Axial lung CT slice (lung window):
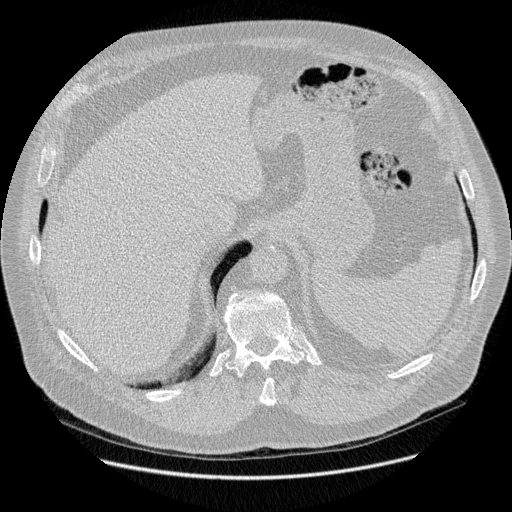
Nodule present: no